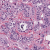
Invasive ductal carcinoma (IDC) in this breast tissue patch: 1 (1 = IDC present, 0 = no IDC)